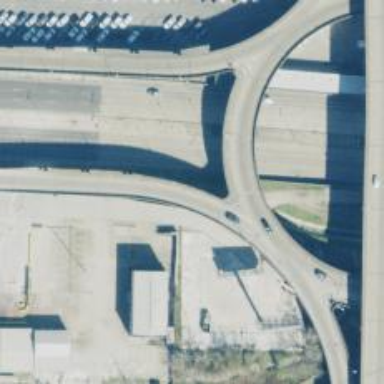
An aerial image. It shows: Trunk_link highway on bridge.